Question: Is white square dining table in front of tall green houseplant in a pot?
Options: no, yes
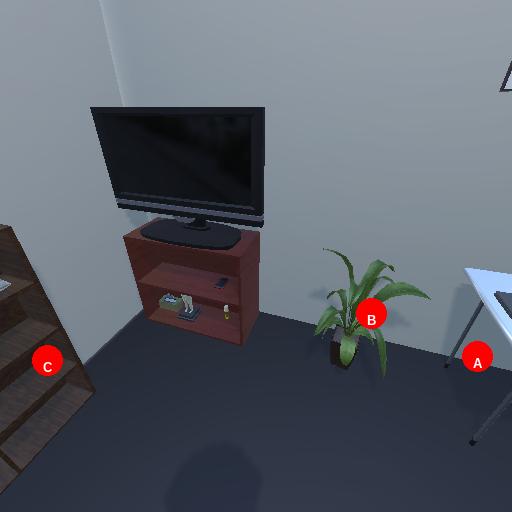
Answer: no